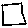
Label: square